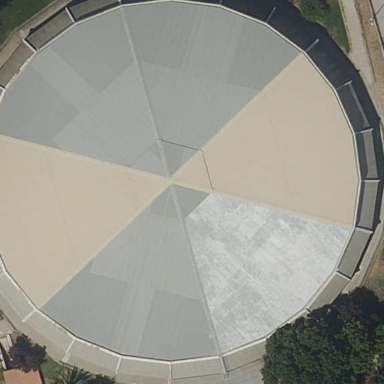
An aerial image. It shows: Sports hall building.